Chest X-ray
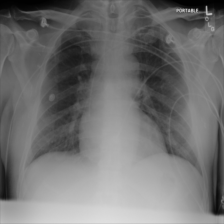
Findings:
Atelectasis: negative
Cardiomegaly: negative
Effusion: negative
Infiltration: negative
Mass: negative
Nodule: negative
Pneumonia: negative
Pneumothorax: negative
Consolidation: negative
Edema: negative
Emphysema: negative
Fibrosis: negative
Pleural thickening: negative
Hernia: negative